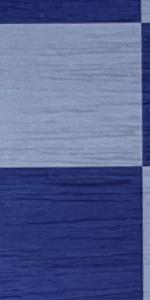
Label: Empty